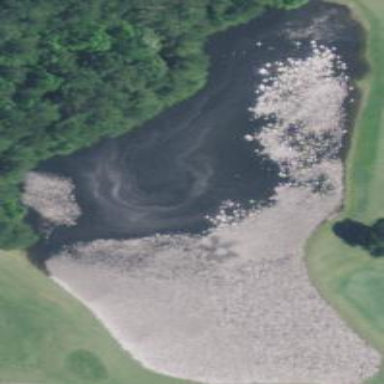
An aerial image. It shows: Pond serving as water hazard on golf course.